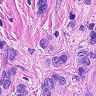
Metastatic tissue present: yes